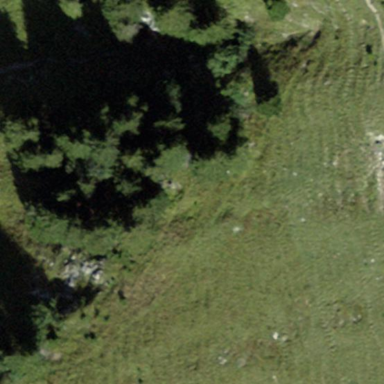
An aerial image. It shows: Forest area.